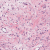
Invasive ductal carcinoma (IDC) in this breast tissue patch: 0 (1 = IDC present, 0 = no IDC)